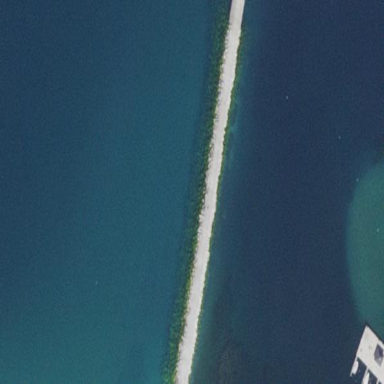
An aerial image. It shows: Breakwater structure.